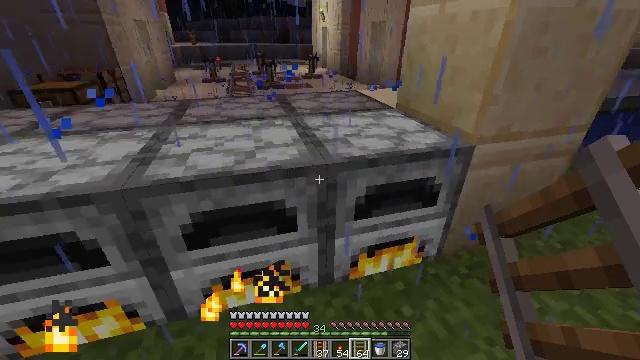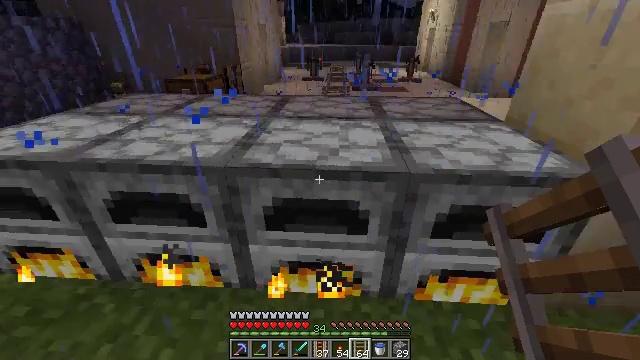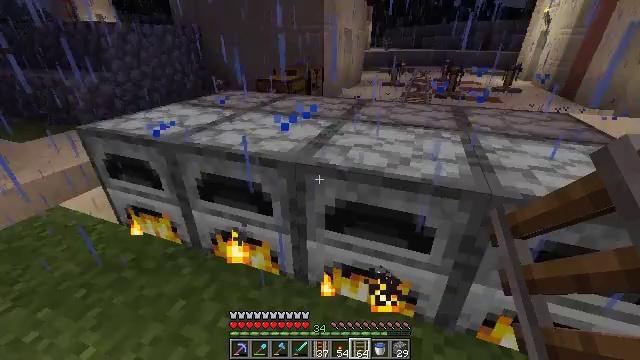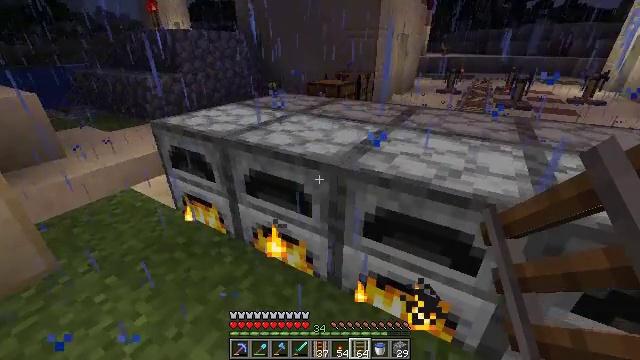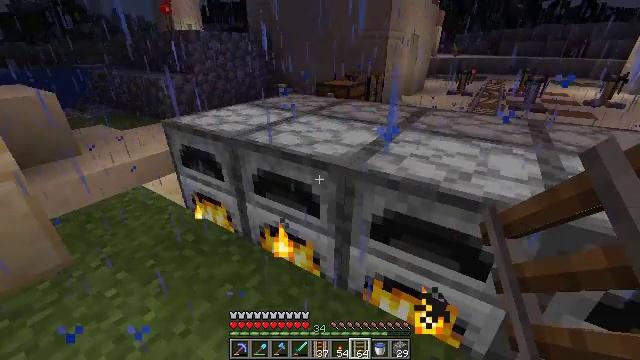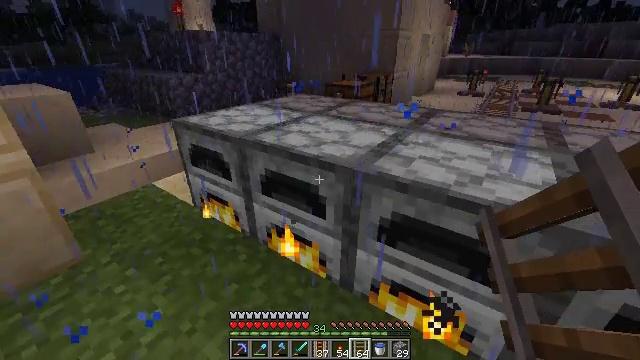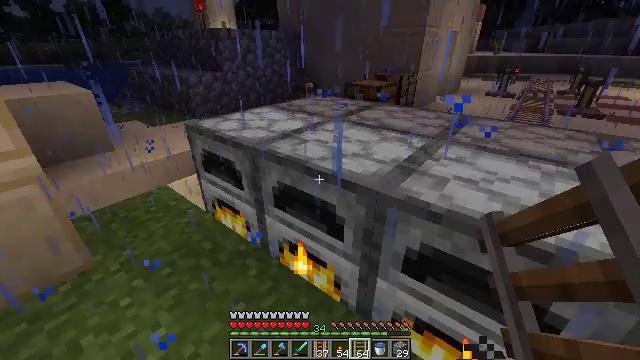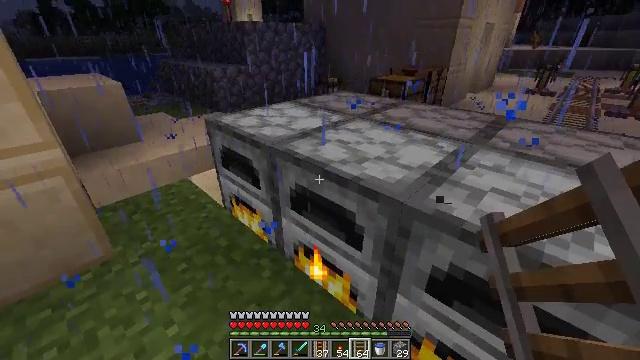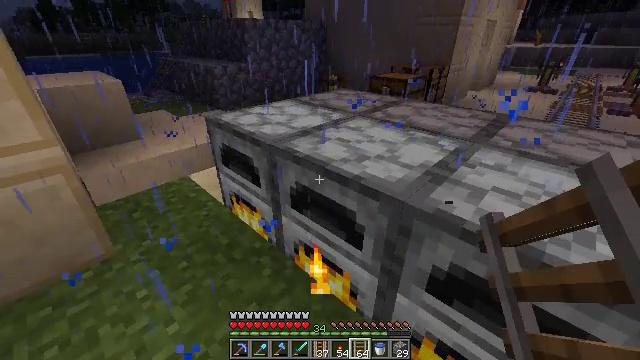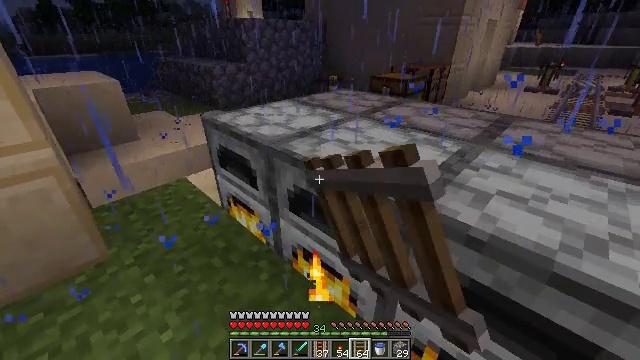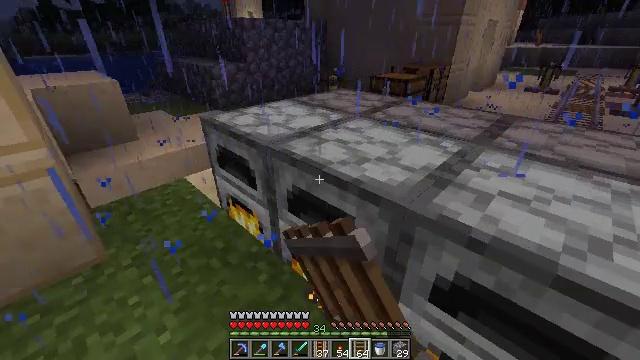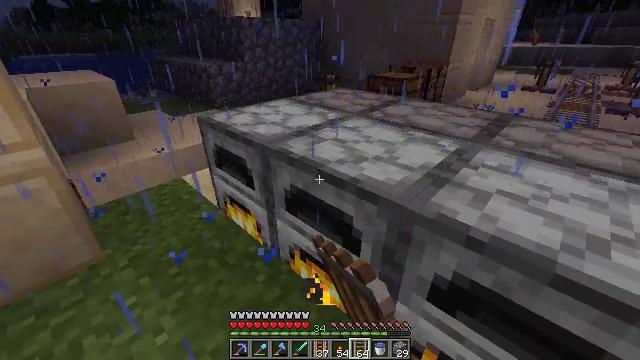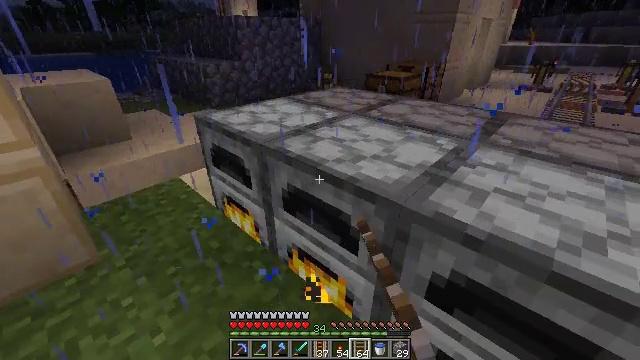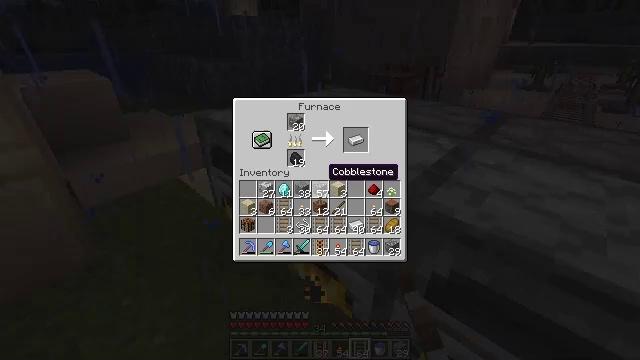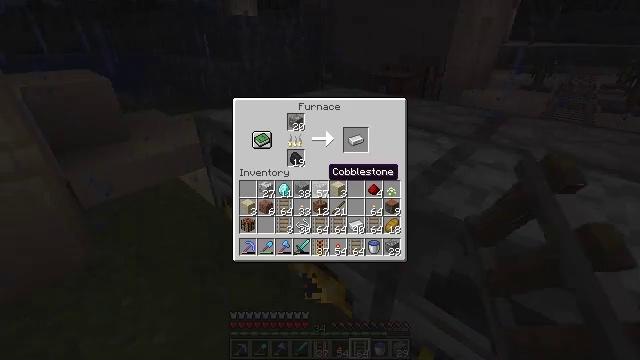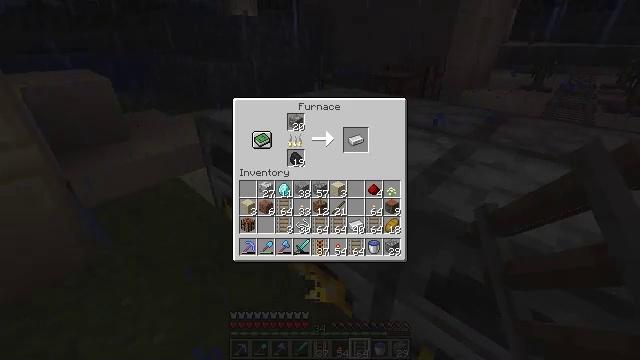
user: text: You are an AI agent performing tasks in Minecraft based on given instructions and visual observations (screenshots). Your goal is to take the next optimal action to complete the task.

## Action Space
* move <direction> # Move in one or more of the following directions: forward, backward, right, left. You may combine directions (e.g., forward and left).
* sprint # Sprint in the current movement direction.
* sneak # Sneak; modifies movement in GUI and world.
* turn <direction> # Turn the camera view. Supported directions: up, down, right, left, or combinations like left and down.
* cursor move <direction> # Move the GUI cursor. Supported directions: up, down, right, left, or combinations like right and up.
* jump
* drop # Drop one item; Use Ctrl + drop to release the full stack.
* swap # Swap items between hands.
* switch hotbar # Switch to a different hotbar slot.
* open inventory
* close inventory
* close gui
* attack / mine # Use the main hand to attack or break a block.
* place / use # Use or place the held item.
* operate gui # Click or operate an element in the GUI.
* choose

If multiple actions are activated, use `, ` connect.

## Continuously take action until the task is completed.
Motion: motion action
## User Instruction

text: Drop a smooth sandstone.
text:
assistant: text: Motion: turn left
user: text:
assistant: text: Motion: turn left
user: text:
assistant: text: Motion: turn left
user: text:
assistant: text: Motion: turn left
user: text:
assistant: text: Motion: move forward, turn left
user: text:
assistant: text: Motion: move forward, turn left
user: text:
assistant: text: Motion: turn left and down
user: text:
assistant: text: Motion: use / place
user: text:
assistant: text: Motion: use / place
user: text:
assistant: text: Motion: use / place
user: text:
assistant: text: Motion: no_op
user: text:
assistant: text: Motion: no_op
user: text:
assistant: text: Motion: no_op
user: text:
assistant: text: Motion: no_op
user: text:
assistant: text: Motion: no_op
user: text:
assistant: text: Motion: cursor move right
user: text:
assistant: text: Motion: cursor move right and up
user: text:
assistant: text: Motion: cursor move right and up
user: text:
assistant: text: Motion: sneak, cursor move up
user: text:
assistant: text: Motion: sneak, cursor move up
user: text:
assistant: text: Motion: sneak
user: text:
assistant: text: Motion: sneak, cursor move left
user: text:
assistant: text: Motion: sneak, cursor move left
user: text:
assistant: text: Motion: sneak, cursor move left
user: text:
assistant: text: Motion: sneak, cursor move left
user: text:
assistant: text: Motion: sneak
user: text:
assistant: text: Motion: sneak, cursor move left
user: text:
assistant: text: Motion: sneak
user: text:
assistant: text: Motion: sneak
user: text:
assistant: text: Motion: sneak, choose